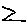
Label: zigzag